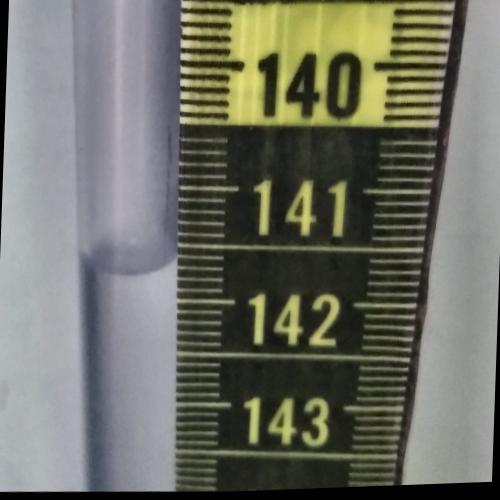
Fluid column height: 141.7 cm